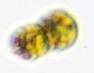
Label: Margalefidinium